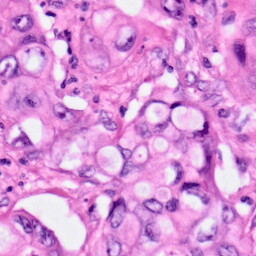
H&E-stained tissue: Pancreatic